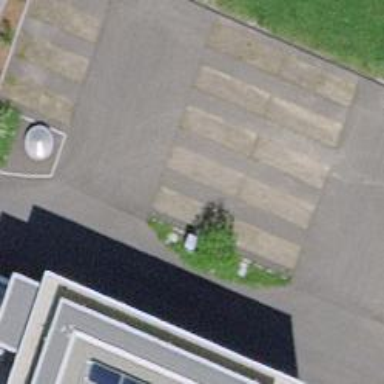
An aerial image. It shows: Charging station.